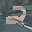
Label: 2